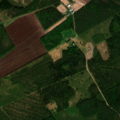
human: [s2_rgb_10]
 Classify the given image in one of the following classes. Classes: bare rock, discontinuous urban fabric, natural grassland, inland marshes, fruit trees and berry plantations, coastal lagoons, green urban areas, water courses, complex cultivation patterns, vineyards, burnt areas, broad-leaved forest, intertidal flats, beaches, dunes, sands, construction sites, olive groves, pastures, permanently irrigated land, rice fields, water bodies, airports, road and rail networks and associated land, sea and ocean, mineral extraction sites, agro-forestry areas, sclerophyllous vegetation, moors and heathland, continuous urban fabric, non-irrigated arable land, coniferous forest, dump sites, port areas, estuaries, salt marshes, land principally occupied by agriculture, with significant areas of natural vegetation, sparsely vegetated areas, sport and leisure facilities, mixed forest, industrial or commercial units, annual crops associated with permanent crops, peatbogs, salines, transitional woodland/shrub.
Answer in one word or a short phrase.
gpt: coniferous forest, mixed forest, transitional woodland/shrub